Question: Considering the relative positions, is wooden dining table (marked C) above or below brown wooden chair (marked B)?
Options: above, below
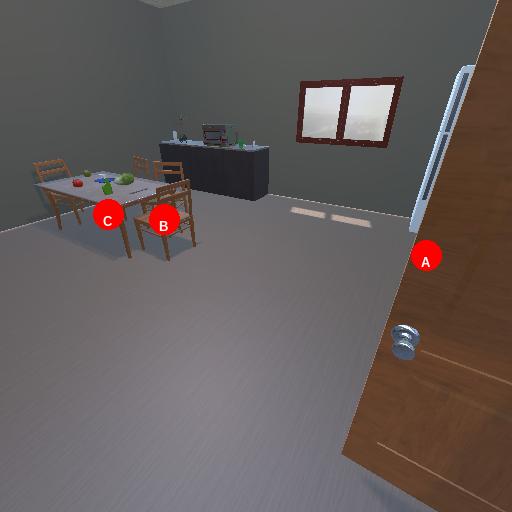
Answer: above